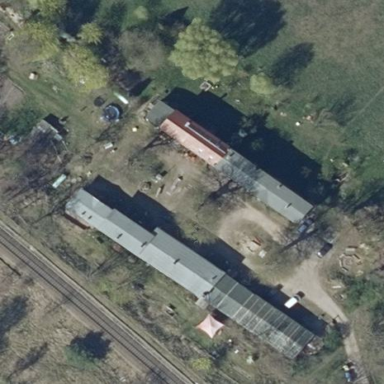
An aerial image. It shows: Detached building.